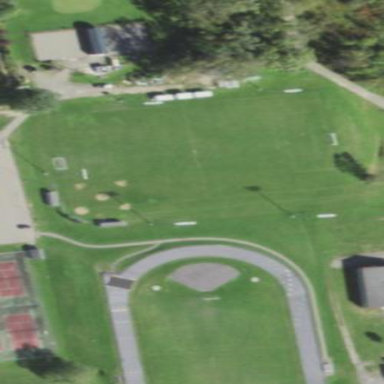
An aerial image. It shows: Soccer pitch for leisureland activities.